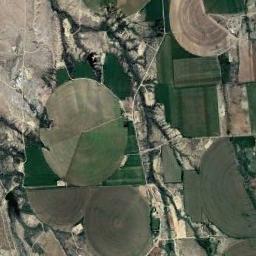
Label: circular_farmland